Question: I got the following PDF stream from a server:
How can this stream be read in AngularJS? I tried to open this as a PDF file in a new window by using the following code:
'''
.success(function(data) {
window.open("data:application/pdf," + escape(data));
});
'''
But I'm unable to see the content in opened window.
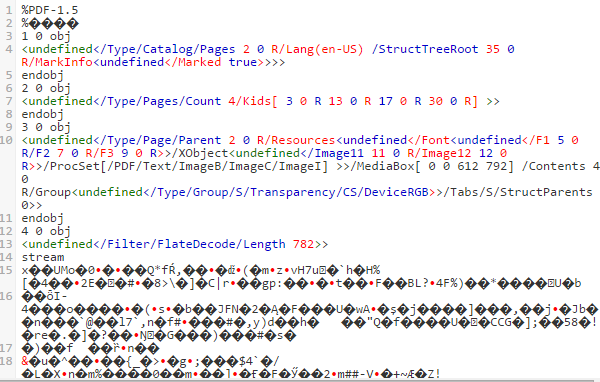
Answer: I achieved this by changing my controller code
'''
$http.get('/retrievePDFFiles', {responseType: 'arraybuffer'})
.success(function (data) {
var file = new Blob([data], {type: 'application/pdf'});
var fileURL = URL.createObjectURL(file);
window.open(fileURL);
});
'''